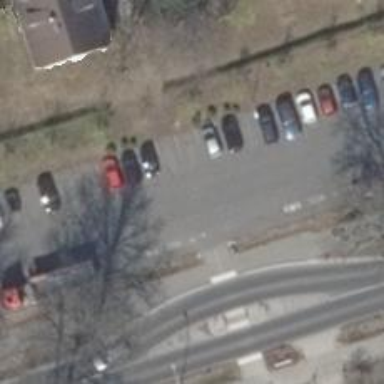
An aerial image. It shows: Asphalt parking aisle along service road.